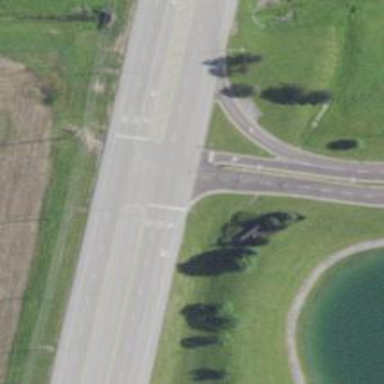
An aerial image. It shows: Tertiary road.